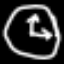
Label: clock